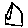
Label: house